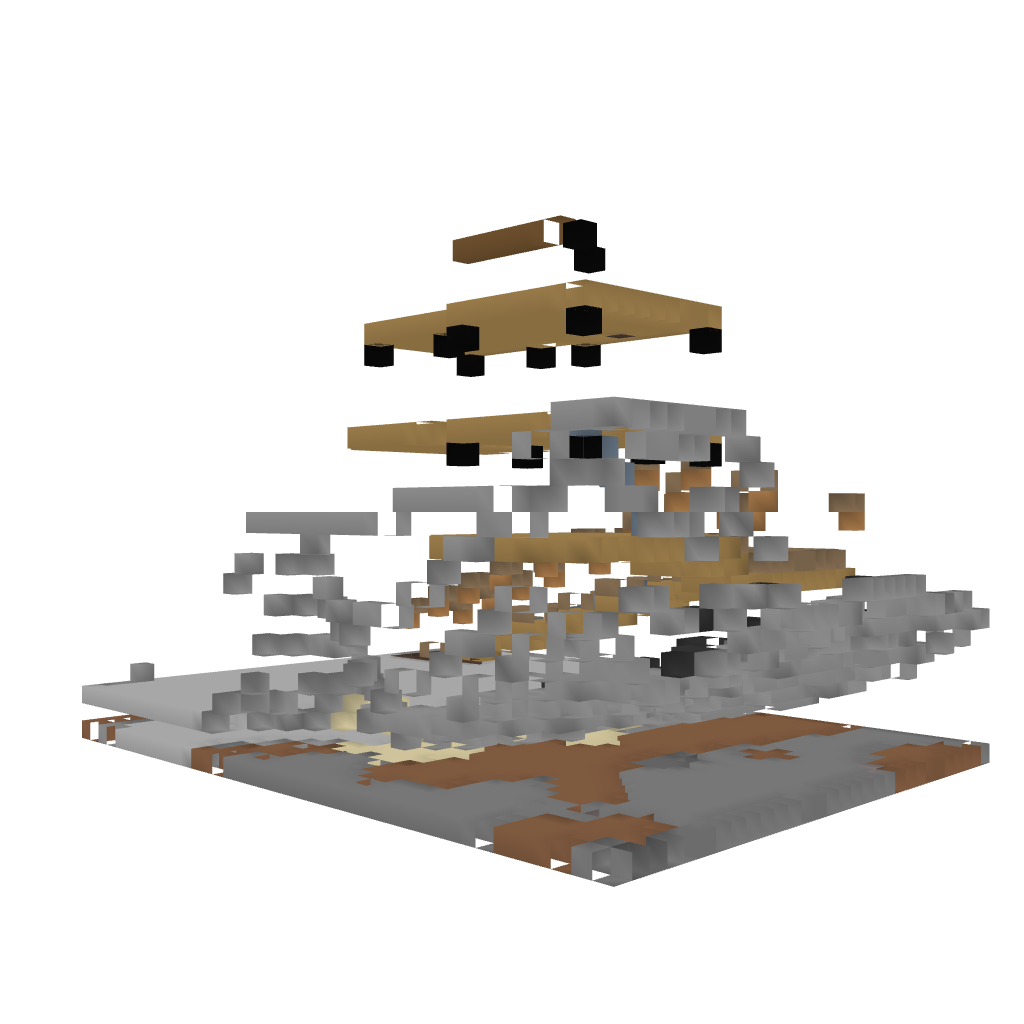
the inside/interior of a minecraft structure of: Mountainside Cottage